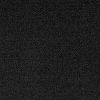
Atmospheric dust classification: dusty